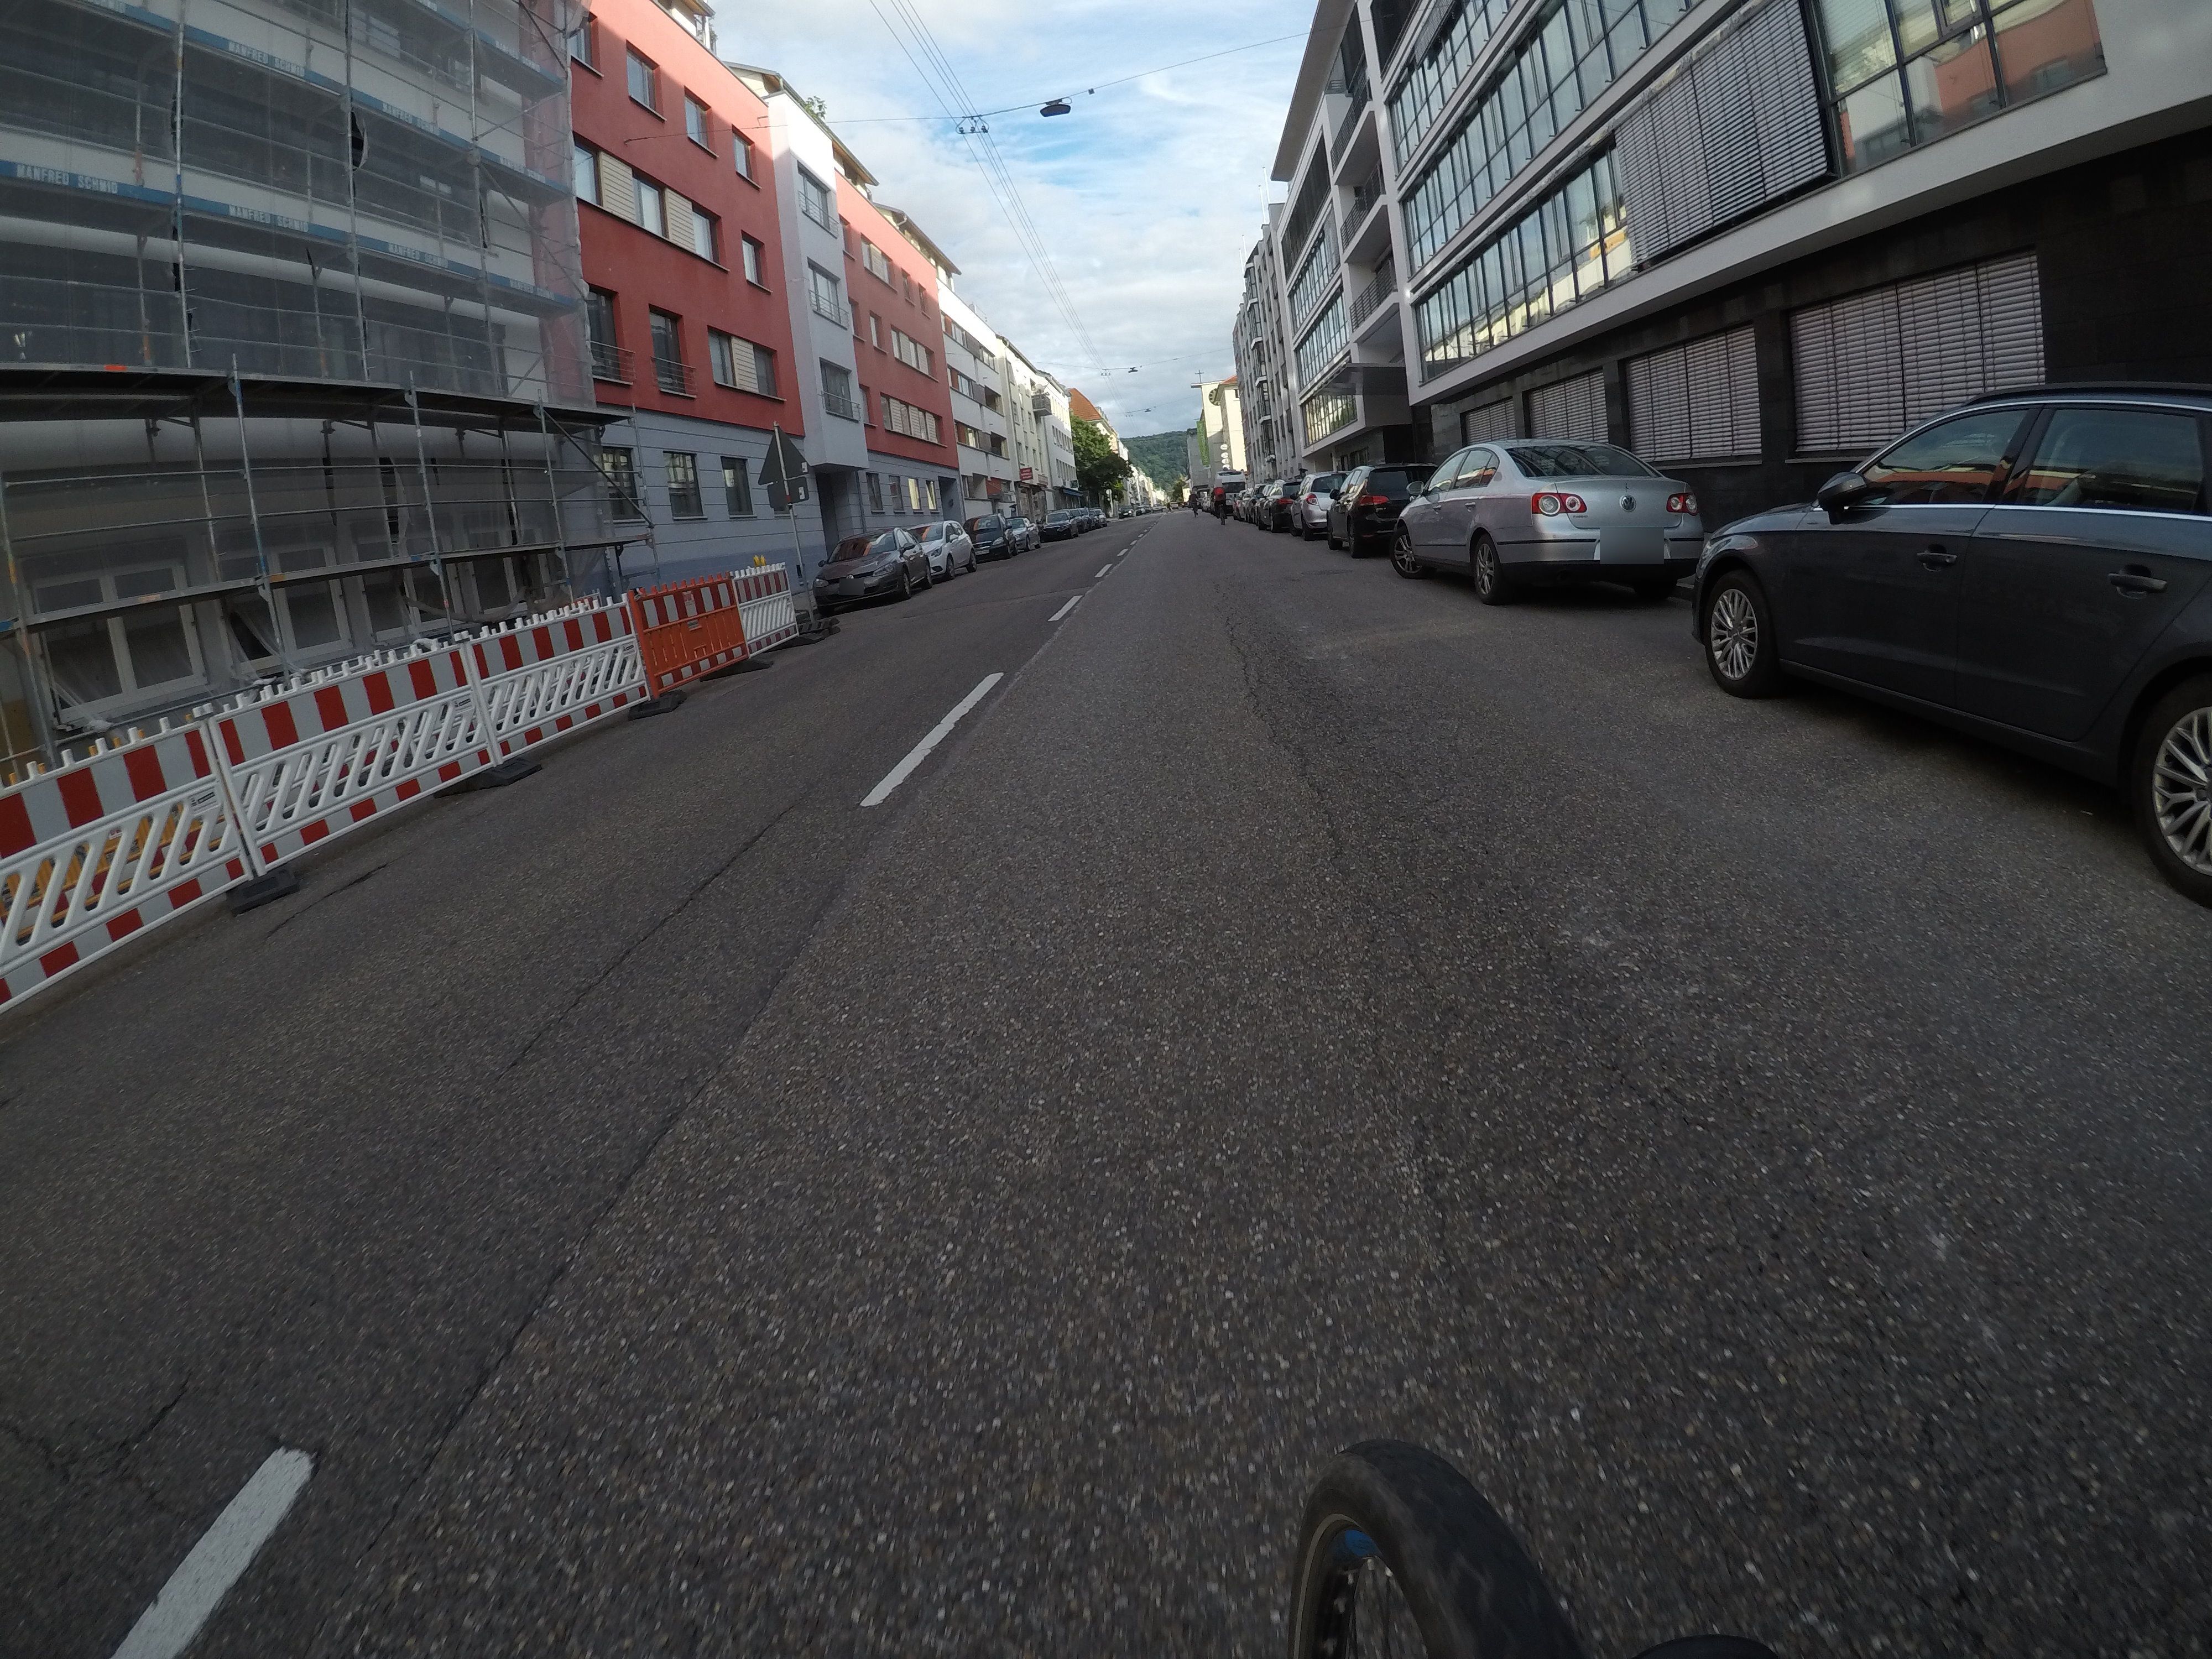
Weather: clear
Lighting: day
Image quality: good
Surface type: cycling surface
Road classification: tertiary
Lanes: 2
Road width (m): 12
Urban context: urban centre
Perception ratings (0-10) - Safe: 5.71, Lively: 5.29, Beautiful: 5.61, Boring: 3.07, Depressing: 1.13, Wealthy: 3.46